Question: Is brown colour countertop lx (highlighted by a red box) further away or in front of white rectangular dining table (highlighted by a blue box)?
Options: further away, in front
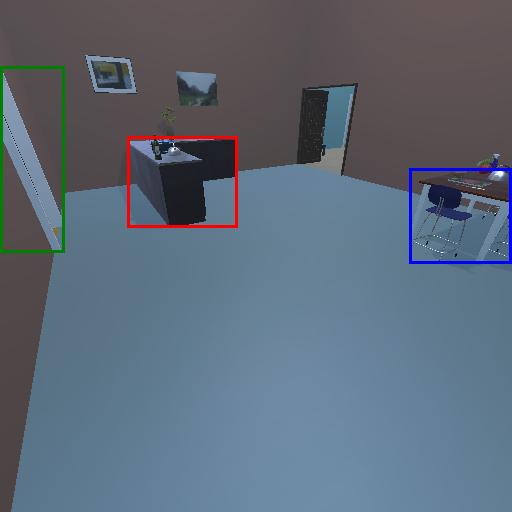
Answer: further away